Question: Yesterday, I updated my Android Studio from v1.1 to v1.2 preview, but there is problem that I don't understand. When I open Android Studio, it is 'Monitoring device...' all the time and I don't know why.
I Hope someone can tell me why. Thanks.

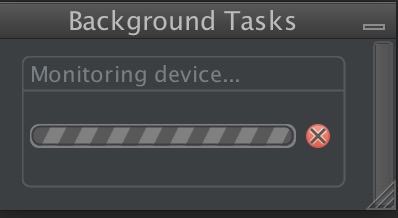
Answer: There is an opened <URL> on the AOSP issue tracker.